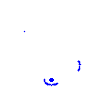
Particle: proton